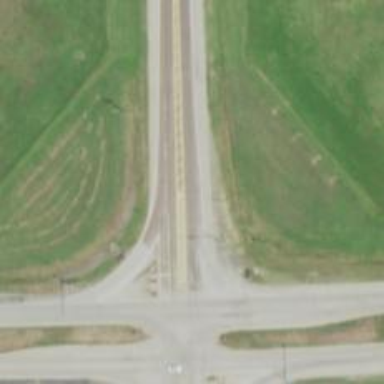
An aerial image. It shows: Secondary road.